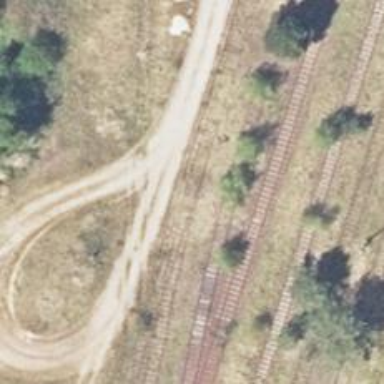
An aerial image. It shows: Disused railway spur line.